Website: ulta-beauty
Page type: customer-info-address
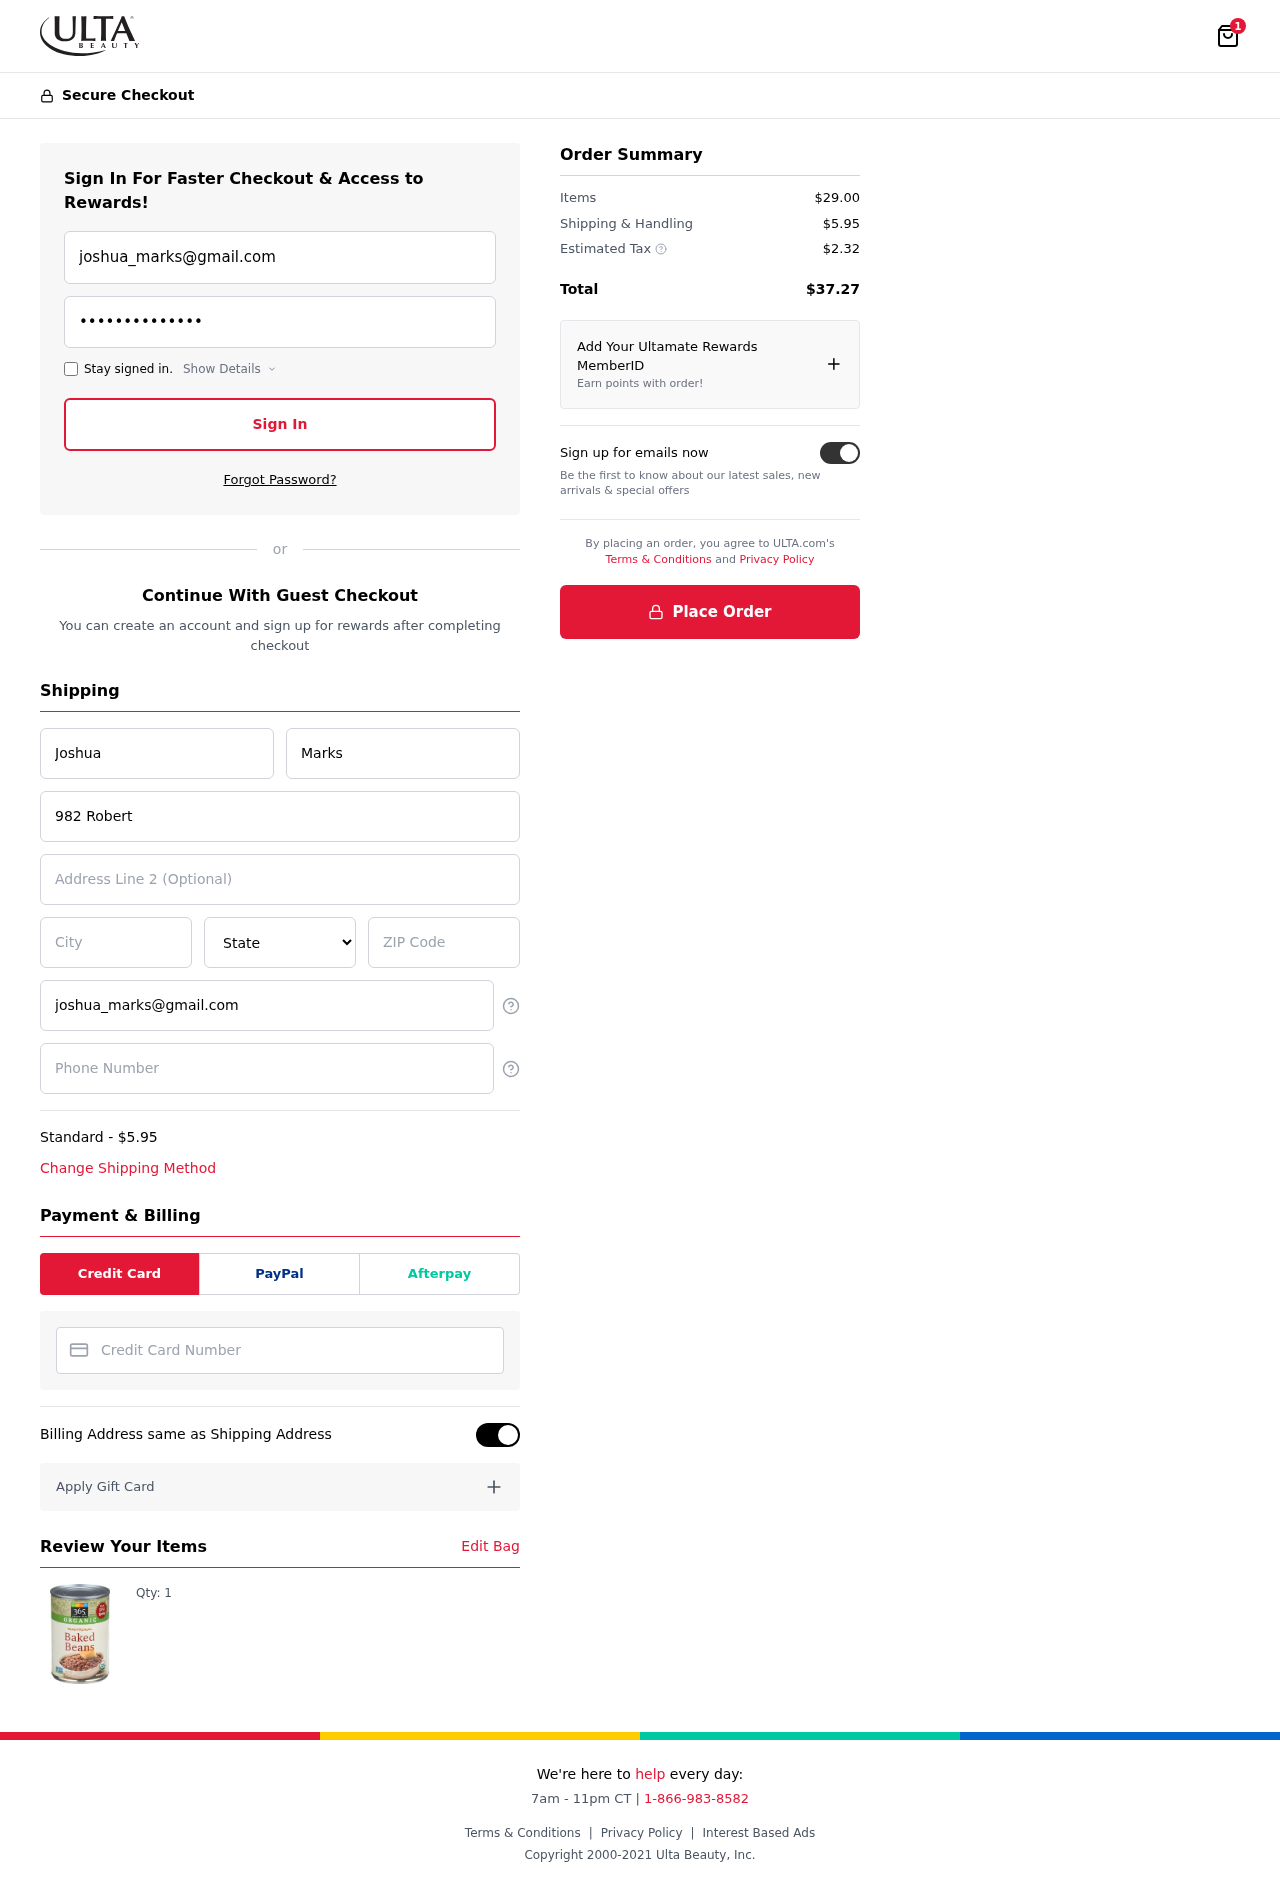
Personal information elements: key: PII_CARD_NUMBER
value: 6531 9829 2058 7551
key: PII_CITY
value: Gardnerland
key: PII_EMAIL
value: joshua_marks@gmail.com
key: PII_FIRSTNAME
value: Joshua
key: PII_LASTNAME
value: Marks
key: PII_PHONE
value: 5577416449
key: PII_POSTCODE
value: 14662
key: PII_STATE
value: PR
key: PII_STREET
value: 982 Robert Fields Suite 135
Product elements: key: PRODUCT1_QUANTITY
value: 1
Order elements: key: ORDER_NUM_ITEMS
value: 1
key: ORDER_SHIPPING_COST
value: $5.95
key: ORDER_ITEMS_TOTAL
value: $29.00
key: ORDER_SHIPPING_COST2
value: $5.95
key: ORDER_TAX
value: $2.32
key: ORDER_TOTAL
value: $37.27